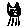
Label: cat